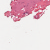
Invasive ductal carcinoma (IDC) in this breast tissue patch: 0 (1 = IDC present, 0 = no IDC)